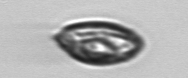
Label: Katodinium_or_Torodinium